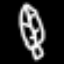
Label: leaf